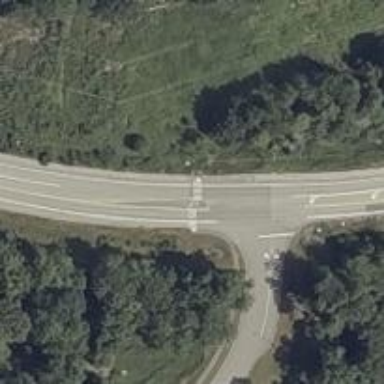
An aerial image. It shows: Uncontrolled crossing with central island on the road.